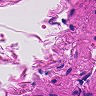
Metastatic tissue present: no